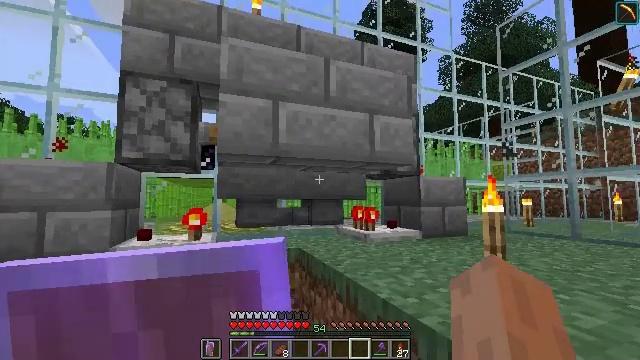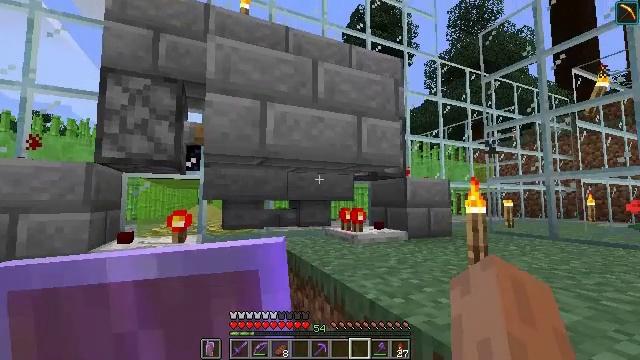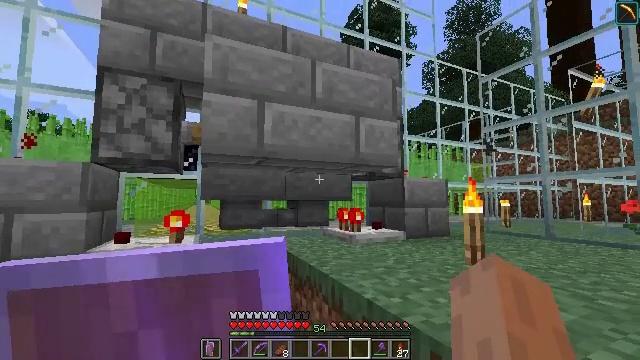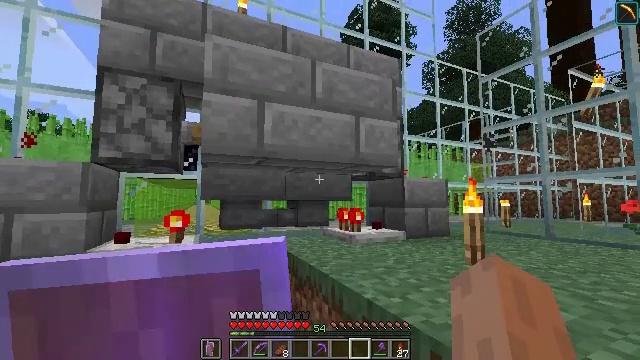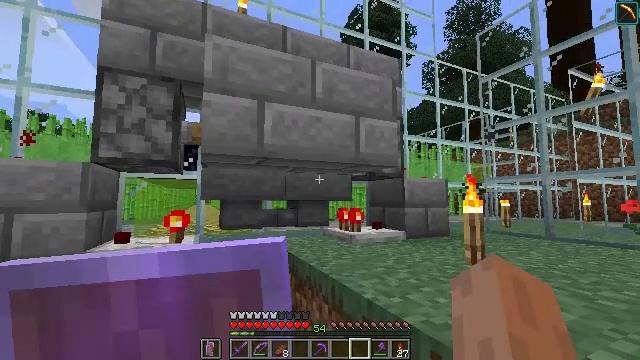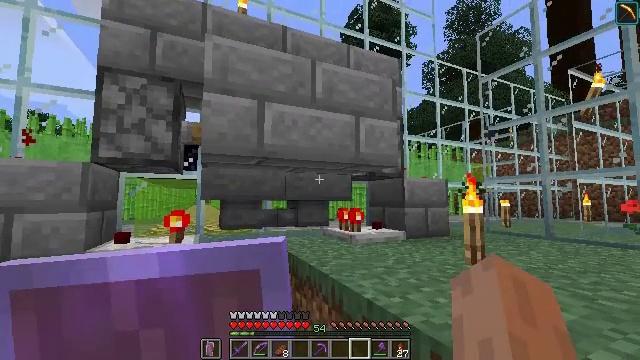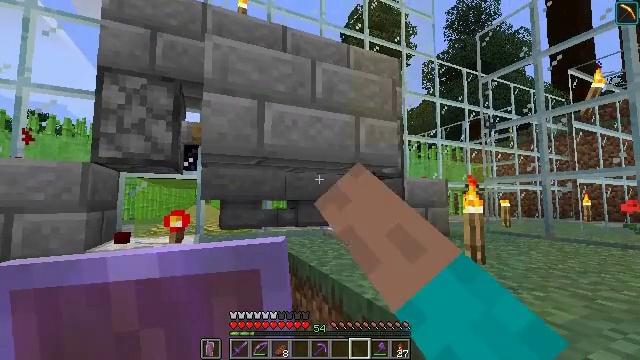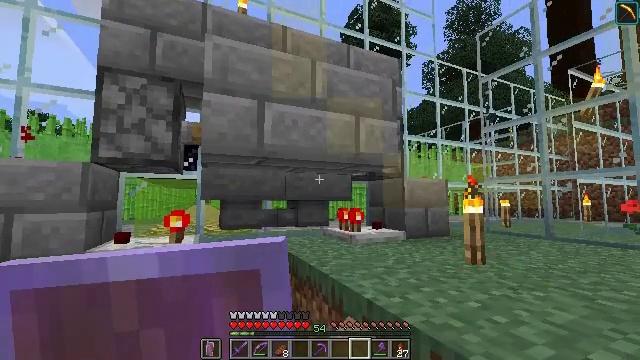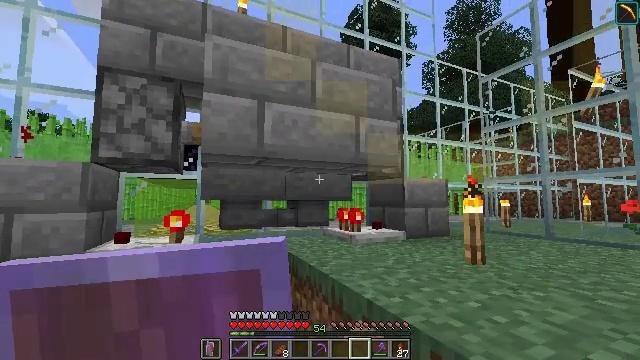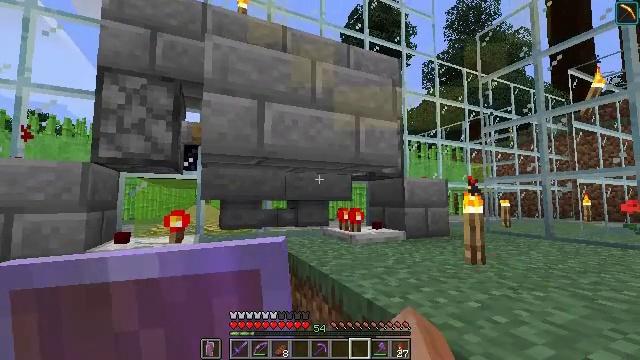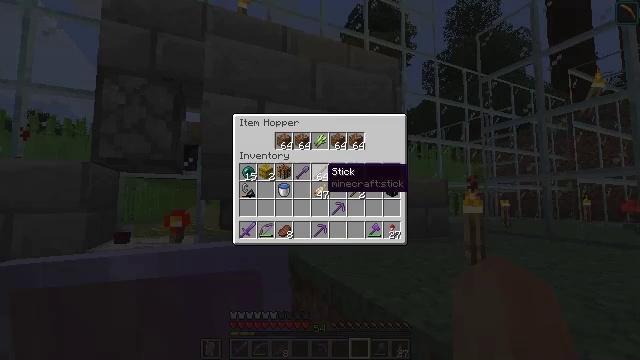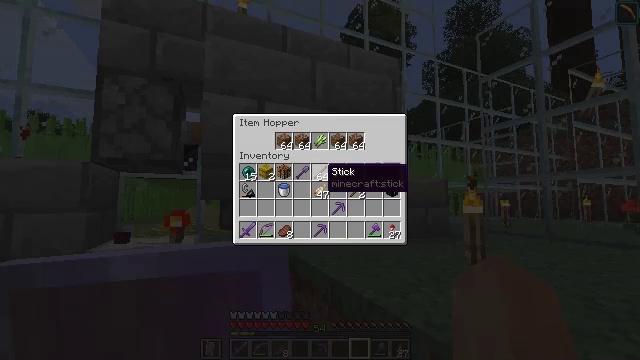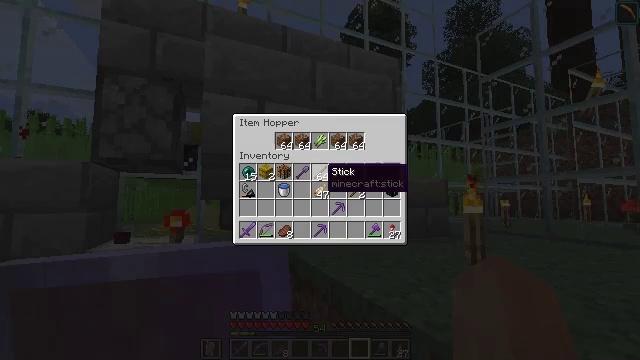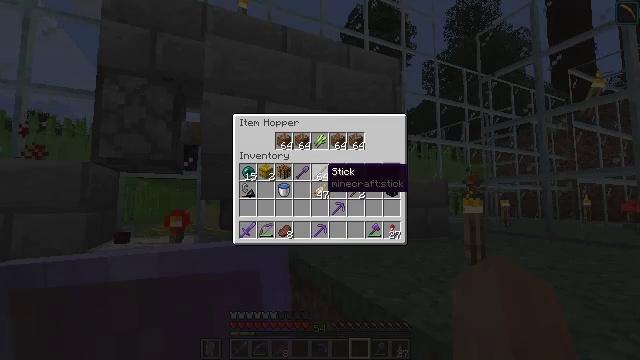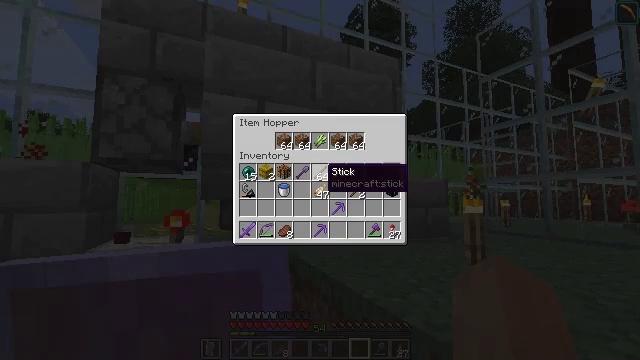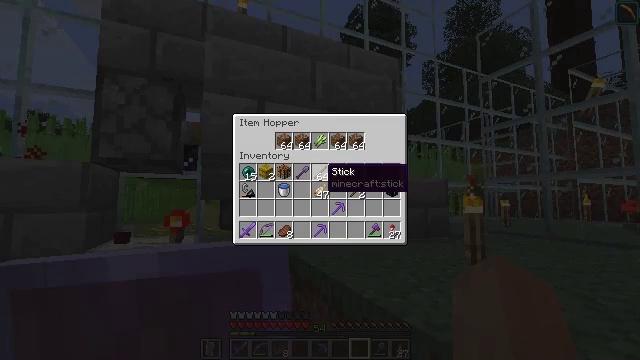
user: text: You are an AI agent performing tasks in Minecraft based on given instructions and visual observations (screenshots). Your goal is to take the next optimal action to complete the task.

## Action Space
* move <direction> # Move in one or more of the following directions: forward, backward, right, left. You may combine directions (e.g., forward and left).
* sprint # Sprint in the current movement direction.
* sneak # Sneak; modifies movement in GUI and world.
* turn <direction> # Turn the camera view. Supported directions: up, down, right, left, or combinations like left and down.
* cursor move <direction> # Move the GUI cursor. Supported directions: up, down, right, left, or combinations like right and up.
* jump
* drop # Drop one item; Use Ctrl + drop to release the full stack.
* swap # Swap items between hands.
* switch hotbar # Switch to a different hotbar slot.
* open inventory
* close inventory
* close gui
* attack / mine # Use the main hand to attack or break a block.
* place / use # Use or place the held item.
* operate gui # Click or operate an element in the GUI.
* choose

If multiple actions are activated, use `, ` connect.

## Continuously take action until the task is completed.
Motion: motion action
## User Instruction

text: Utilize the crafting table to make paper.
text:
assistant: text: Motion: turn right
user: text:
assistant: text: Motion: no_op
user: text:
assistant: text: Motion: no_op
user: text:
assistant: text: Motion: no_op
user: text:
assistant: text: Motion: use / place
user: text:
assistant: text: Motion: use / place
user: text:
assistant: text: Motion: use / place
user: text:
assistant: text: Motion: use / place
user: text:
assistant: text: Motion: no_op
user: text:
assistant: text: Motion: no_op
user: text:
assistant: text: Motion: no_op
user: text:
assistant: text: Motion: no_op
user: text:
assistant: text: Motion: no_op
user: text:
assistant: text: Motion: no_op
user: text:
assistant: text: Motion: no_op
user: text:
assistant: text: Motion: no_op
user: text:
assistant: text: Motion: no_op
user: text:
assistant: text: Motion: no_op
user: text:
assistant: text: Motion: no_op
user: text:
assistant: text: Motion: no_op
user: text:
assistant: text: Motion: no_op
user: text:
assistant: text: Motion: sneak, turn up
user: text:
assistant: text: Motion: sneak, turn up
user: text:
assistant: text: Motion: sneak
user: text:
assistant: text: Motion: sneak
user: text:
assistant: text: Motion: sneak
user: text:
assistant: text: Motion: sneak
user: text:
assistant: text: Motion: sneak
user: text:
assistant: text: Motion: sneak
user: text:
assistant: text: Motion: sneak, attack / mine